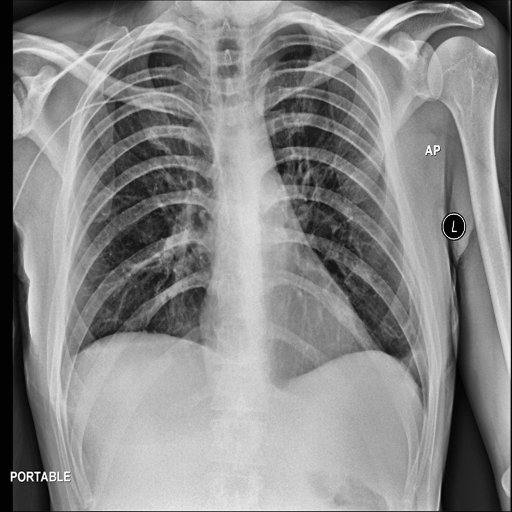
Finding: NORMAL